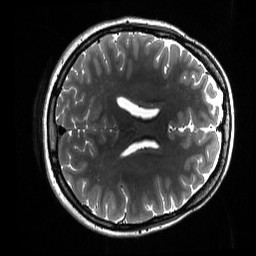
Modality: T2w
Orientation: axial
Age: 23
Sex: female